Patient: sex M, age 61
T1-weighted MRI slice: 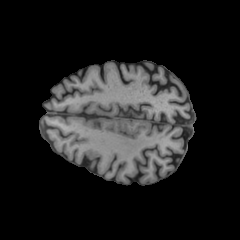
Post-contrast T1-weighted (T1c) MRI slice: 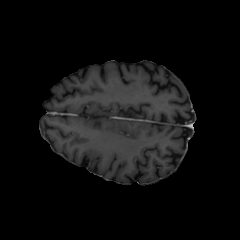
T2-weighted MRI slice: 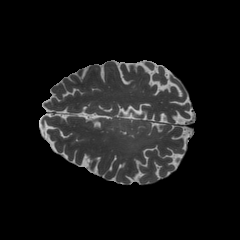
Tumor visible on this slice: no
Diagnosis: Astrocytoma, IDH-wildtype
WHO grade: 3